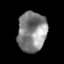
Tissue: prostate
Cell type: Epithelial cells
Senescence score: 0.2618
Nuclear area (px): 1131
Mean DAPI intensity: 132.699